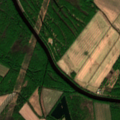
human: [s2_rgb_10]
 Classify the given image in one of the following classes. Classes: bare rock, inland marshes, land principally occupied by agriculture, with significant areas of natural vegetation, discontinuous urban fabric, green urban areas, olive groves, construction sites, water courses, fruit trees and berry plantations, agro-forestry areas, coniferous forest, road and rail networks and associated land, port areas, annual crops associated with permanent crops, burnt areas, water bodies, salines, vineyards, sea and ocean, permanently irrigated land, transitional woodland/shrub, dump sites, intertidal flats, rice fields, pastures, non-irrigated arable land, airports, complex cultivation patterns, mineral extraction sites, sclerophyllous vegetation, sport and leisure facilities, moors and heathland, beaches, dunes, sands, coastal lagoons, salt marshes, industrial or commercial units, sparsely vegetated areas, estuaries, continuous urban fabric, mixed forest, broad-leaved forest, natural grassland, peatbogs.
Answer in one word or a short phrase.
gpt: non-irrigated arable land, land principally occupied by agriculture, with significant areas of natural vegetation, broad-leaved forest, mixed forest